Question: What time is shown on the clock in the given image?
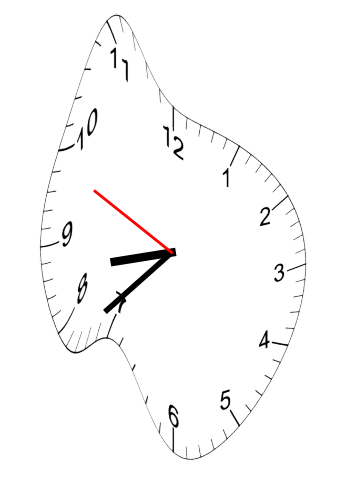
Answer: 08:37:49